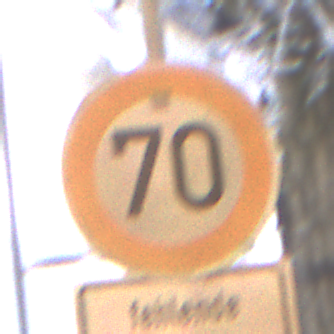
Verkehrszeichen: Geschwindigkeit70
Zusatzzeichen unten: HinweiseAufGefahrenDurchVerbaleAngabe7
Umgebung: Outdoor, Urban
Tageszeit: Night
Wetter: Overcast
Licht: Artificial
Jahreszeit: Winter
Kontrast: MediumContrast